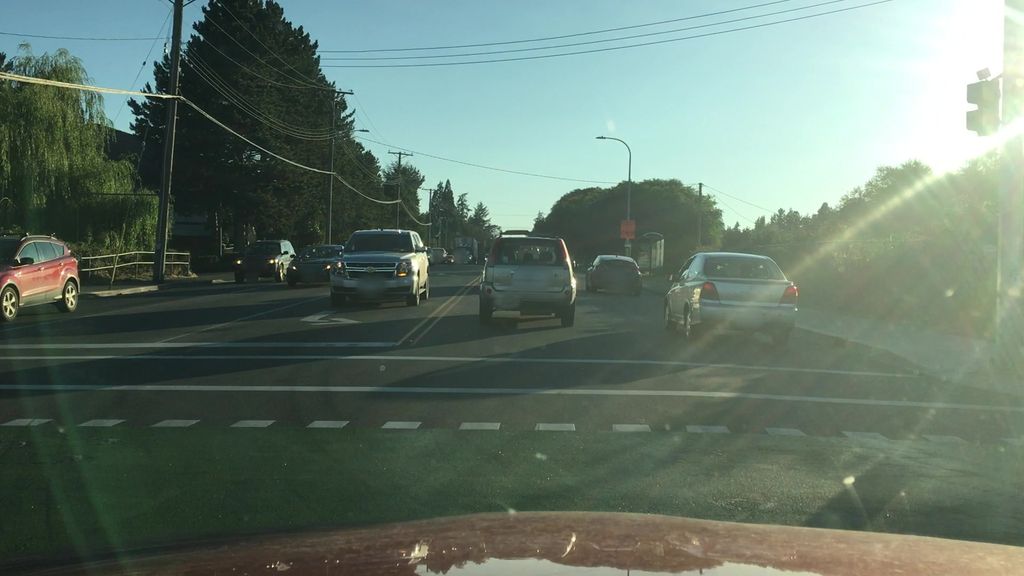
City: victoria